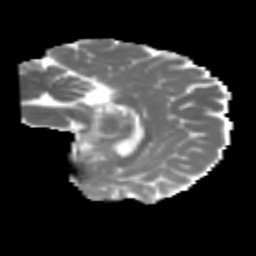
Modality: MD
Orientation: sagittal
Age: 31
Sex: female
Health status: healthy